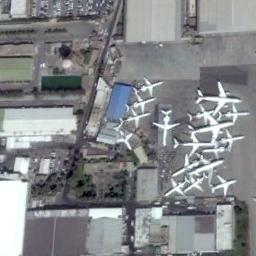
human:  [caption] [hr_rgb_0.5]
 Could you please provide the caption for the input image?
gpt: There are many airplanes in the middle of the buildings .

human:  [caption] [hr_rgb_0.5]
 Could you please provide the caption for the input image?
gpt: Many airplanes were parked in the open space beside many houses .

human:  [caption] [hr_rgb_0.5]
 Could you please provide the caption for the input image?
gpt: A pile of planes parked on the open area in a mess and a pool, Some trees and buildings around them .

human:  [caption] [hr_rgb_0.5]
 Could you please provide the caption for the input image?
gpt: There are more than ten white planes of different sizes arranged in a mess .

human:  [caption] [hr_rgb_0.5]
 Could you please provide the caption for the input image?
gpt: Many of the planes were on the ground in the middle of the buildings .